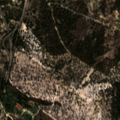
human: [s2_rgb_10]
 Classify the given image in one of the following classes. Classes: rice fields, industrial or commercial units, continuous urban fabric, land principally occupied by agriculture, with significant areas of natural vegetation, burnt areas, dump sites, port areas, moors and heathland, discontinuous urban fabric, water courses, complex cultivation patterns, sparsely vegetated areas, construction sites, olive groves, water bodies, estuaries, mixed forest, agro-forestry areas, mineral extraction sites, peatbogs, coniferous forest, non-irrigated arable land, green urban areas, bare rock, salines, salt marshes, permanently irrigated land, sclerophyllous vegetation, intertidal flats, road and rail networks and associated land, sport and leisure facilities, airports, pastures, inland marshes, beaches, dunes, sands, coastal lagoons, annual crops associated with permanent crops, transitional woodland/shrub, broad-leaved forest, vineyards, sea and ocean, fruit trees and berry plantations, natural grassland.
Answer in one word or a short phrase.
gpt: land principally occupied by agriculture, with significant areas of natural vegetation, broad-leaved forest, coniferous forest, mixed forest, transitional woodland/shrub